Question: I created new Android project by selecting "Bottom Navigation Activity". No other change. Only modify
"fragment_notifications.xml" by adding background attribute to set background to black.

My question is:
- -
Thanks for your time in advance.
I'm using Android Studio 4.1.1 and running the code on AVD Nexus 6 API 26, below is the source code of related files. All generated by Android Studio except the background of notification fragment.
activity_main.xml:
'''
<?xml version="1.0" encoding="utf-8"?>
<androidx.constraintlayout.widget.ConstraintLayout xmlns:android="http://schemas.android.com/apk/res/android"
xmlns:app="http://schemas.android.com/apk/res-auto"
android:id="@+id/container"
android:layout_width="match_parent"
android:layout_height="match_parent"
android:paddingTop="?attr/actionBarSize">
<com.google.android.material.bottomnavigation.BottomNavigationView
android:id="@+id/nav_view"
android:layout_width="0dp"
android:layout_height="wrap_content"
android:layout_marginStart="0dp"
android:layout_marginEnd="0dp"
android:background="?android:attr/windowBackground"
app:layout_constraintBottom_toBottomOf="parent"
app:layout_constraintLeft_toLeftOf="parent"
app:layout_constraintRight_toRightOf="parent"
app:menu="@menu/bottom_nav_menu" />
<fragment
android:id="@+id/nav_host_fragment"
android:name="androidx.navigation.fragment.NavHostFragment"
android:layout_width="match_parent"
android:layout_height="match_parent"
app:defaultNavHost="true"
app:layout_constraintBottom_toTopOf="@id/nav_view"
app:layout_constraintLeft_toLeftOf="parent"
app:layout_constraintRight_toRightOf="parent"
app:layout_constraintTop_toTopOf="parent"
app:navGraph="@navigation/mobile_navigation" />
</androidx.constraintlayout.widget.ConstraintLayout>
'''
mobile_navigation.xml as below:
'''
<?xml version="1.0" encoding="utf-8"?>
<navigation xmlns:android="http://schemas.android.com/apk/res/android"
xmlns:app="http://schemas.android.com/apk/res-auto"
xmlns:tools="http://schemas.android.com/tools"
android:id="@+id/mobile_navigation"
app:startDestination="@+id/navigation_home">
<fragment
android:id="@+id/navigation_home"
android:name="com.guo.butnavtest.ui.home.HomeFragment"
android:label="@string/title_home"
tools:layout="@layout/fragment_home" />
<fragment
android:id="@+id/navigation_dashboard"
android:name="com.guo.butnavtest.ui.dashboard.DashboardFragment"
android:label="@string/title_dashboard"
tools:layout="@layout/fragment_dashboard" />
<fragment
android:id="@+id/navigation_notifications"
android:name="com.guo.butnavtest.ui.notifications.NotificationsFragment"
android:label="@string/title_notifications"
tools:layout="@layout/fragment_notifications" />
'''
fragment_notifications.xml as below:
'''
<?xml version="1.0" encoding="utf-8"?>
<androidx.constraintlayout.widget.ConstraintLayout xmlns:android="http://schemas.android.com/apk/res/android"
xmlns:app="http://schemas.android.com/apk/res-auto"
xmlns:tools="http://schemas.android.com/tools"
android:layout_width="match_parent"
android:layout_height="match_parent"
android:background="@color/black"
tools:context=".ui.notifications.NotificationsFragment">
<TextView
android:id="@+id/text_notifications"
android:layout_width="match_parent"
android:layout_height="wrap_content"
android:layout_marginStart="8dp"
android:layout_marginTop="8dp"
android:layout_marginEnd="8dp"
android:textAlignment="center"
android:textSize="20sp"
app:layout_constraintBottom_toBottomOf="parent"
app:layout_constraintEnd_toEndOf="parent"
app:layout_constraintStart_toStartOf="parent"
app:layout_constraintTop_toTopOf="parent" />
</androidx.constraintlayout.widget.ConstraintLayout>
'''
MainActivity.java as below:
'''
public class MainActivity extends AppCompatActivity {
@Override
protected void onCreate(Bundle savedInstanceState) {
super.onCreate(savedInstanceState);
setContentView(R.layout.activity_main);
BottomNavigationView navView = findViewById(R.id.nav_view);
// Passing each menu ID as a set of Ids because each
// menu should be considered as top level destinations.
AppBarConfiguration appBarConfiguration = new AppBarConfiguration.Builder(
R.id.navigation_home, R.id.navigation_dashboard, R.id.navigation_notifications)
.build();
NavController navController = Navigation.findNavController(this, R.id.nav_host_fragment);
NavigationUI.setupActionBarWithNavController(this, navController, appBarConfiguration);
NavigationUI.setupWithNavController(navView, navController);
}
}
'''
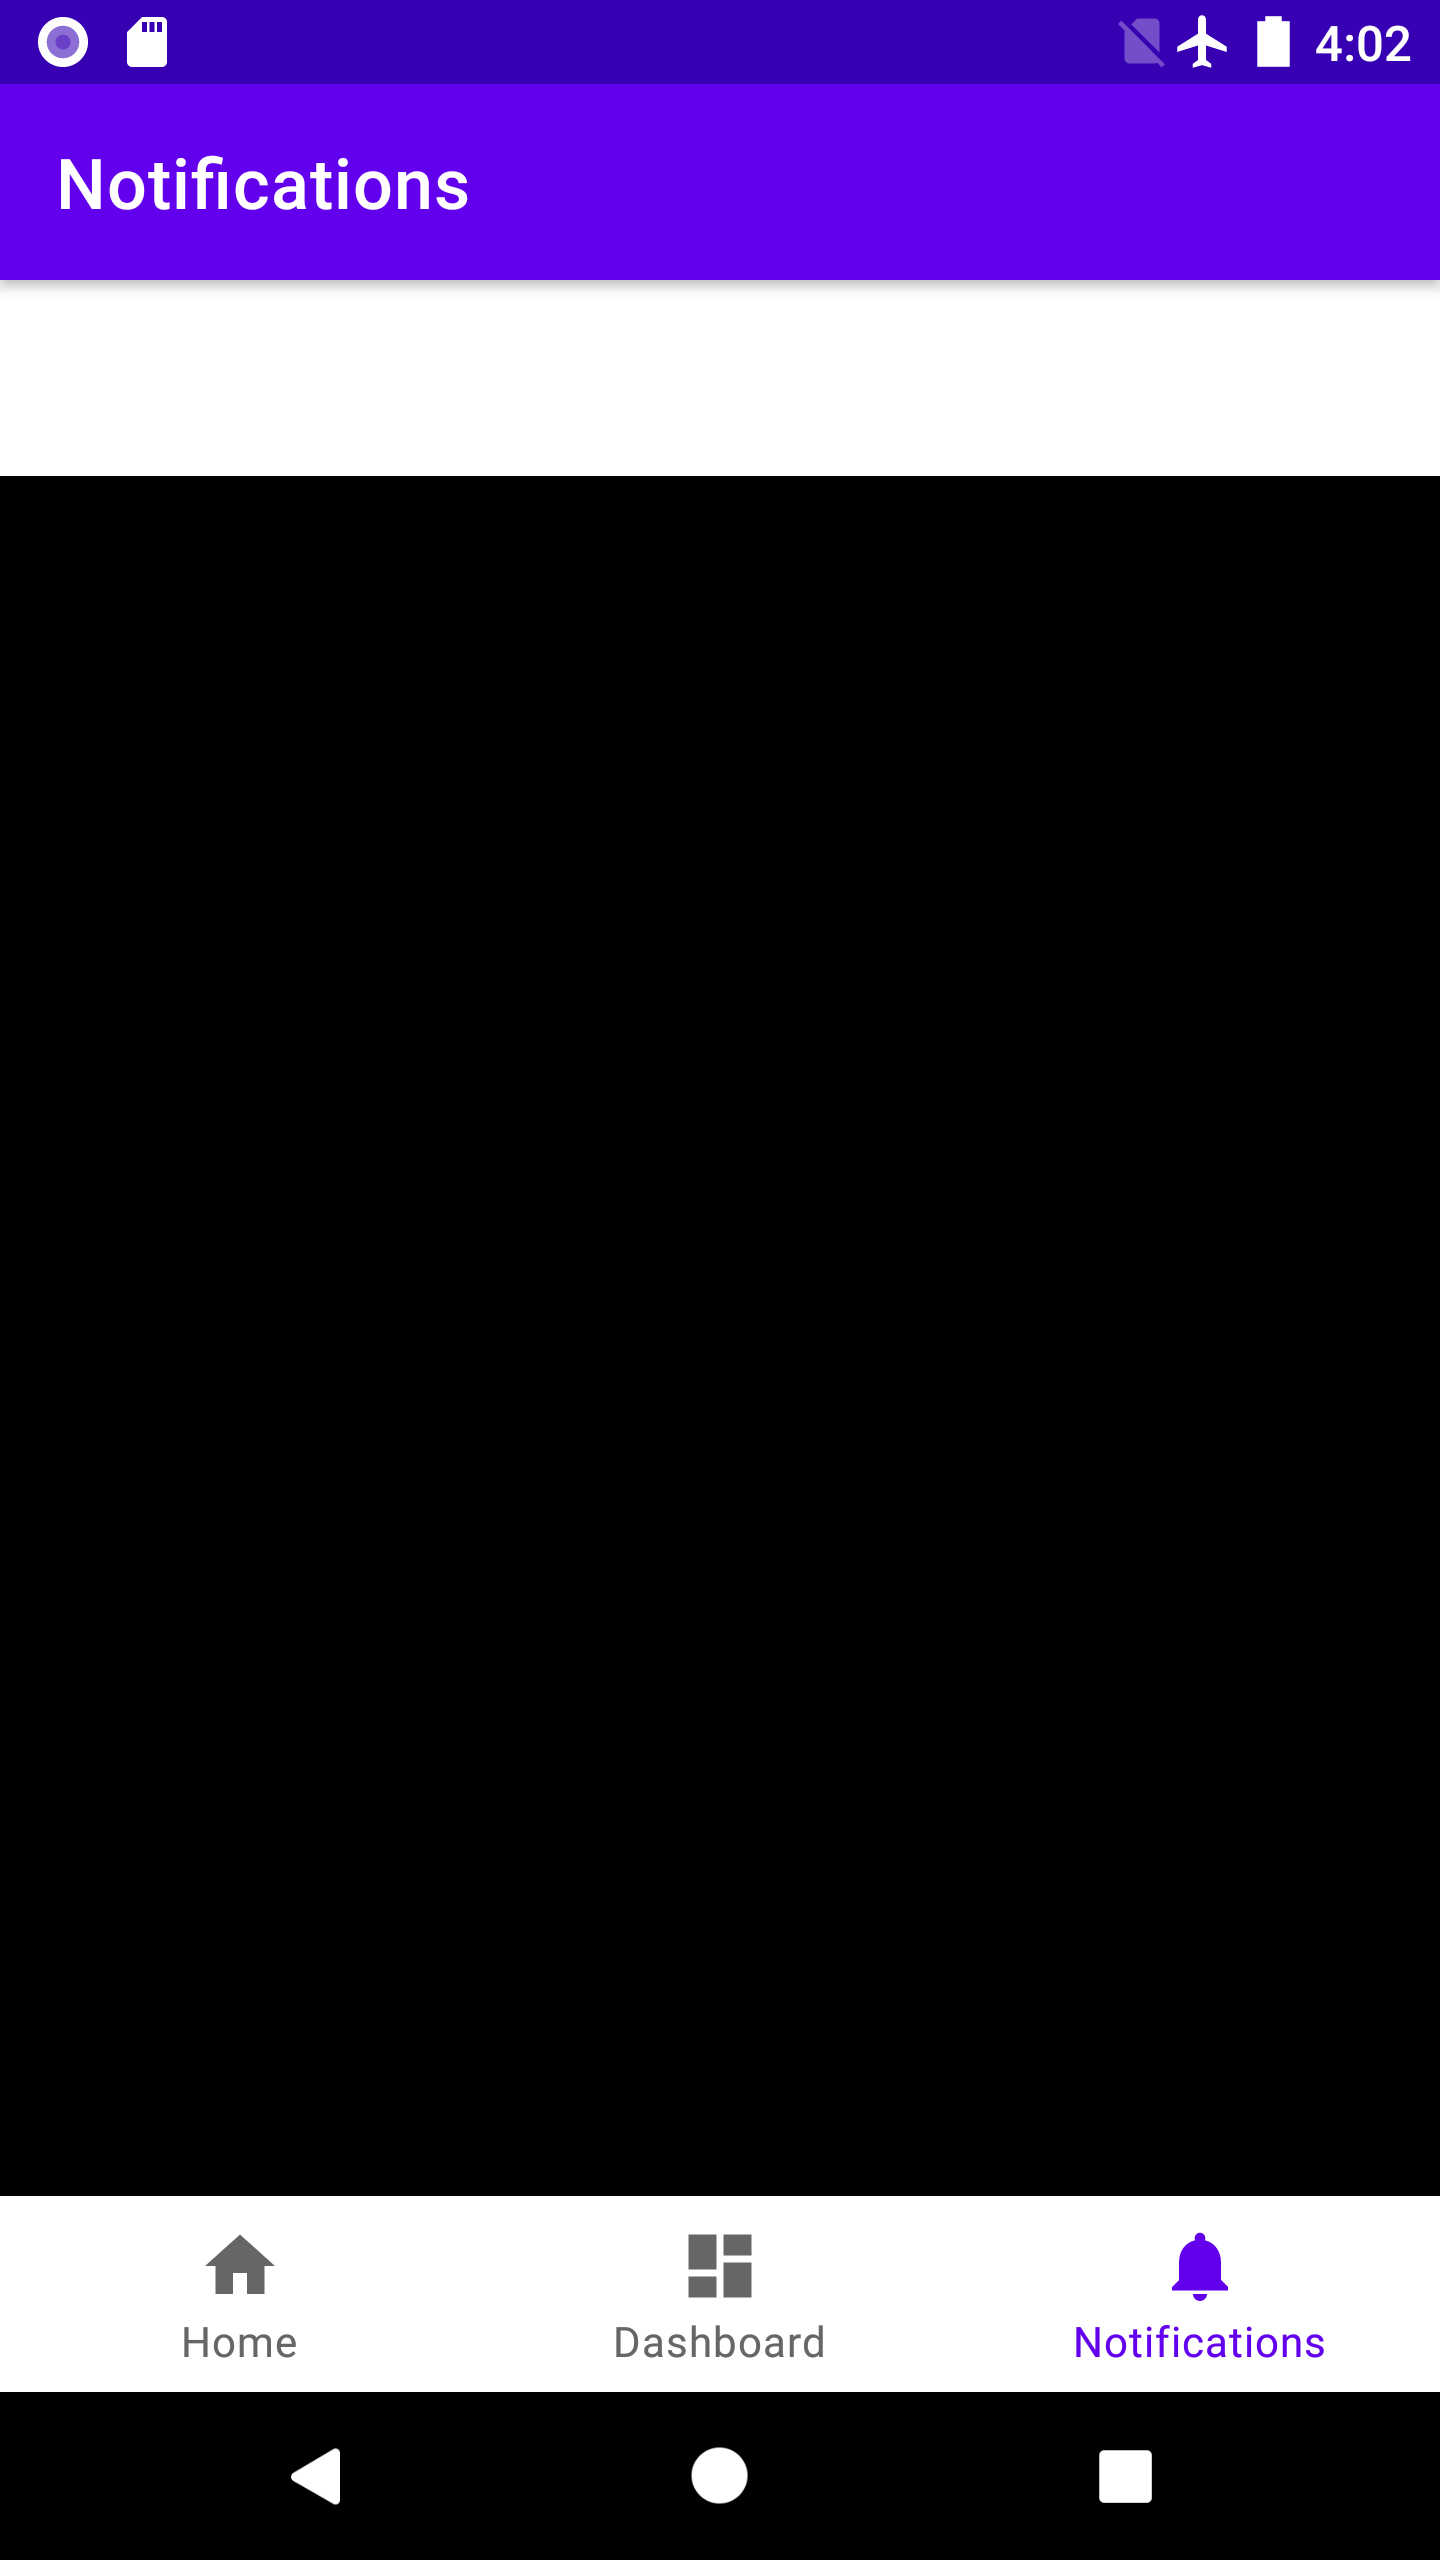
Answer: > Why the fragment in black doesn't start right next to the blue title area
The reason: The 'activity_main.xml' root layout ('ConstraintLayout') has a 'paddingTop' attribute that adds this top blank space which equals to the size of the 'ActionBar'
'''
android:paddingTop="?attr/actionBarSize"
'''
The height of 'ActionBar' size equals to
'''
<dimen name="abc_action_bar_default_height_material">56dp</dimen>
'''
> How to eliminate the blank area.
Get rid of it.
UPDATE:
> a) What's the potential use of this padding, why the template leaves this padding? Never see an App with action bar under title bar
This could have opinion-based answers according to your design, but generally-speaking, you can think of it as a space for a subheader .. or maybe because the 'ActionBar' can hold a limited width title.. <URL> you can find several design guidelines and uses of that.
> b)The constraint layout is the root node of this UI. But why the paddingTop isn't above the title area?
That is because the root layout size starts from the bottom of the 'ActionBar' which is set using App theme in 'styles.xml'... You can verify that when you add a 'View' at the top most part of the root layout, .. this view will be laid out directly below the 'ActionBar' not behind it.